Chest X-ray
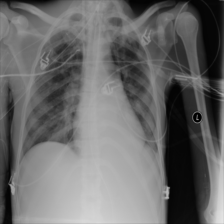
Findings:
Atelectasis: negative
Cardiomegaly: negative
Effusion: negative
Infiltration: negative
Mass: negative
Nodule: negative
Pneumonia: negative
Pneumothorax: negative
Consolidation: negative
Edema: negative
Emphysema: negative
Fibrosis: negative
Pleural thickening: negative
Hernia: negative